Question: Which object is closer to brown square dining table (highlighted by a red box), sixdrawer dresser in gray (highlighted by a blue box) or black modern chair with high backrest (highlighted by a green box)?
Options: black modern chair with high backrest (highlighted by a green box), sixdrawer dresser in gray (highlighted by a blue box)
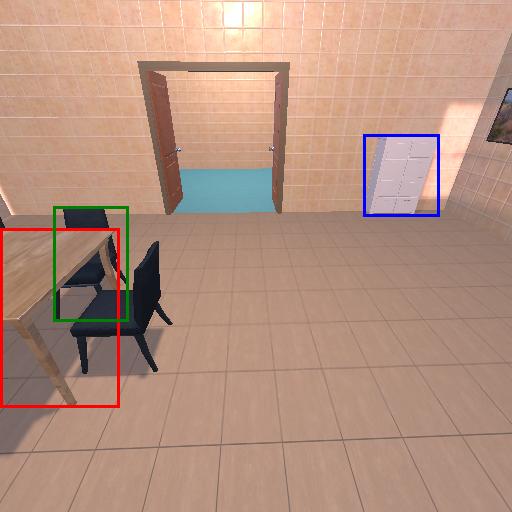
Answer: black modern chair with high backrest (highlighted by a green box)